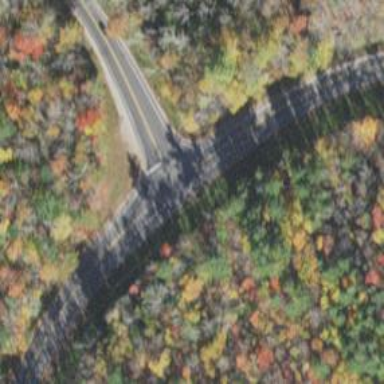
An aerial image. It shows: Asphalt road classified as primary highway.